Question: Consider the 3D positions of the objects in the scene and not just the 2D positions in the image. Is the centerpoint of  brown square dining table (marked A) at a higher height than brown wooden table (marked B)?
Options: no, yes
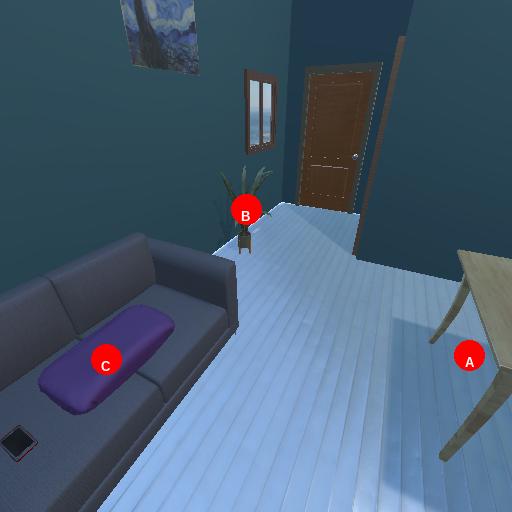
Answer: no